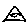
Label: triangle